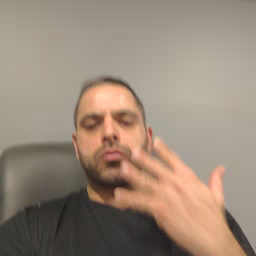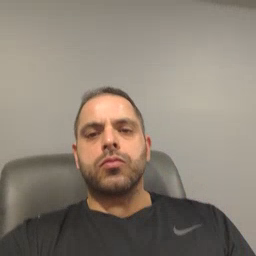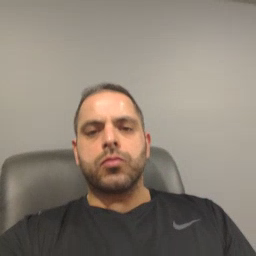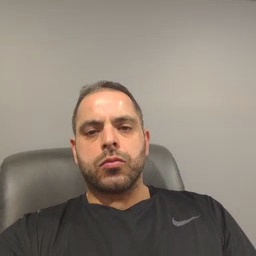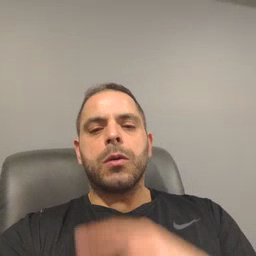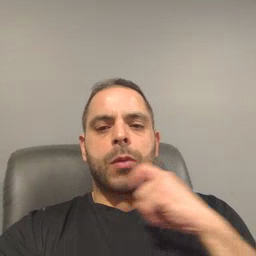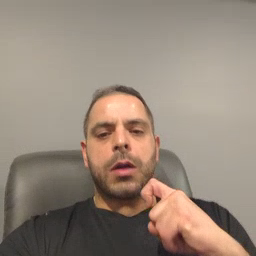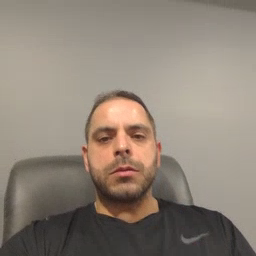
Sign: dry